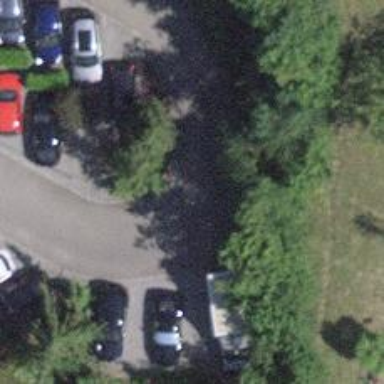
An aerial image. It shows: Road serving as parking aisle.